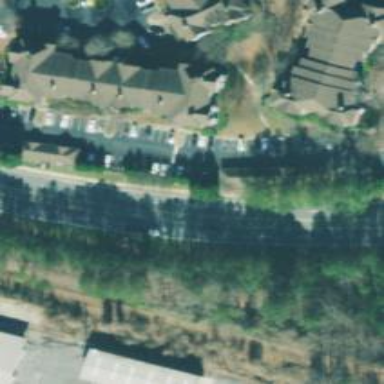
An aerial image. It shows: Neighborhood.